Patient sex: M
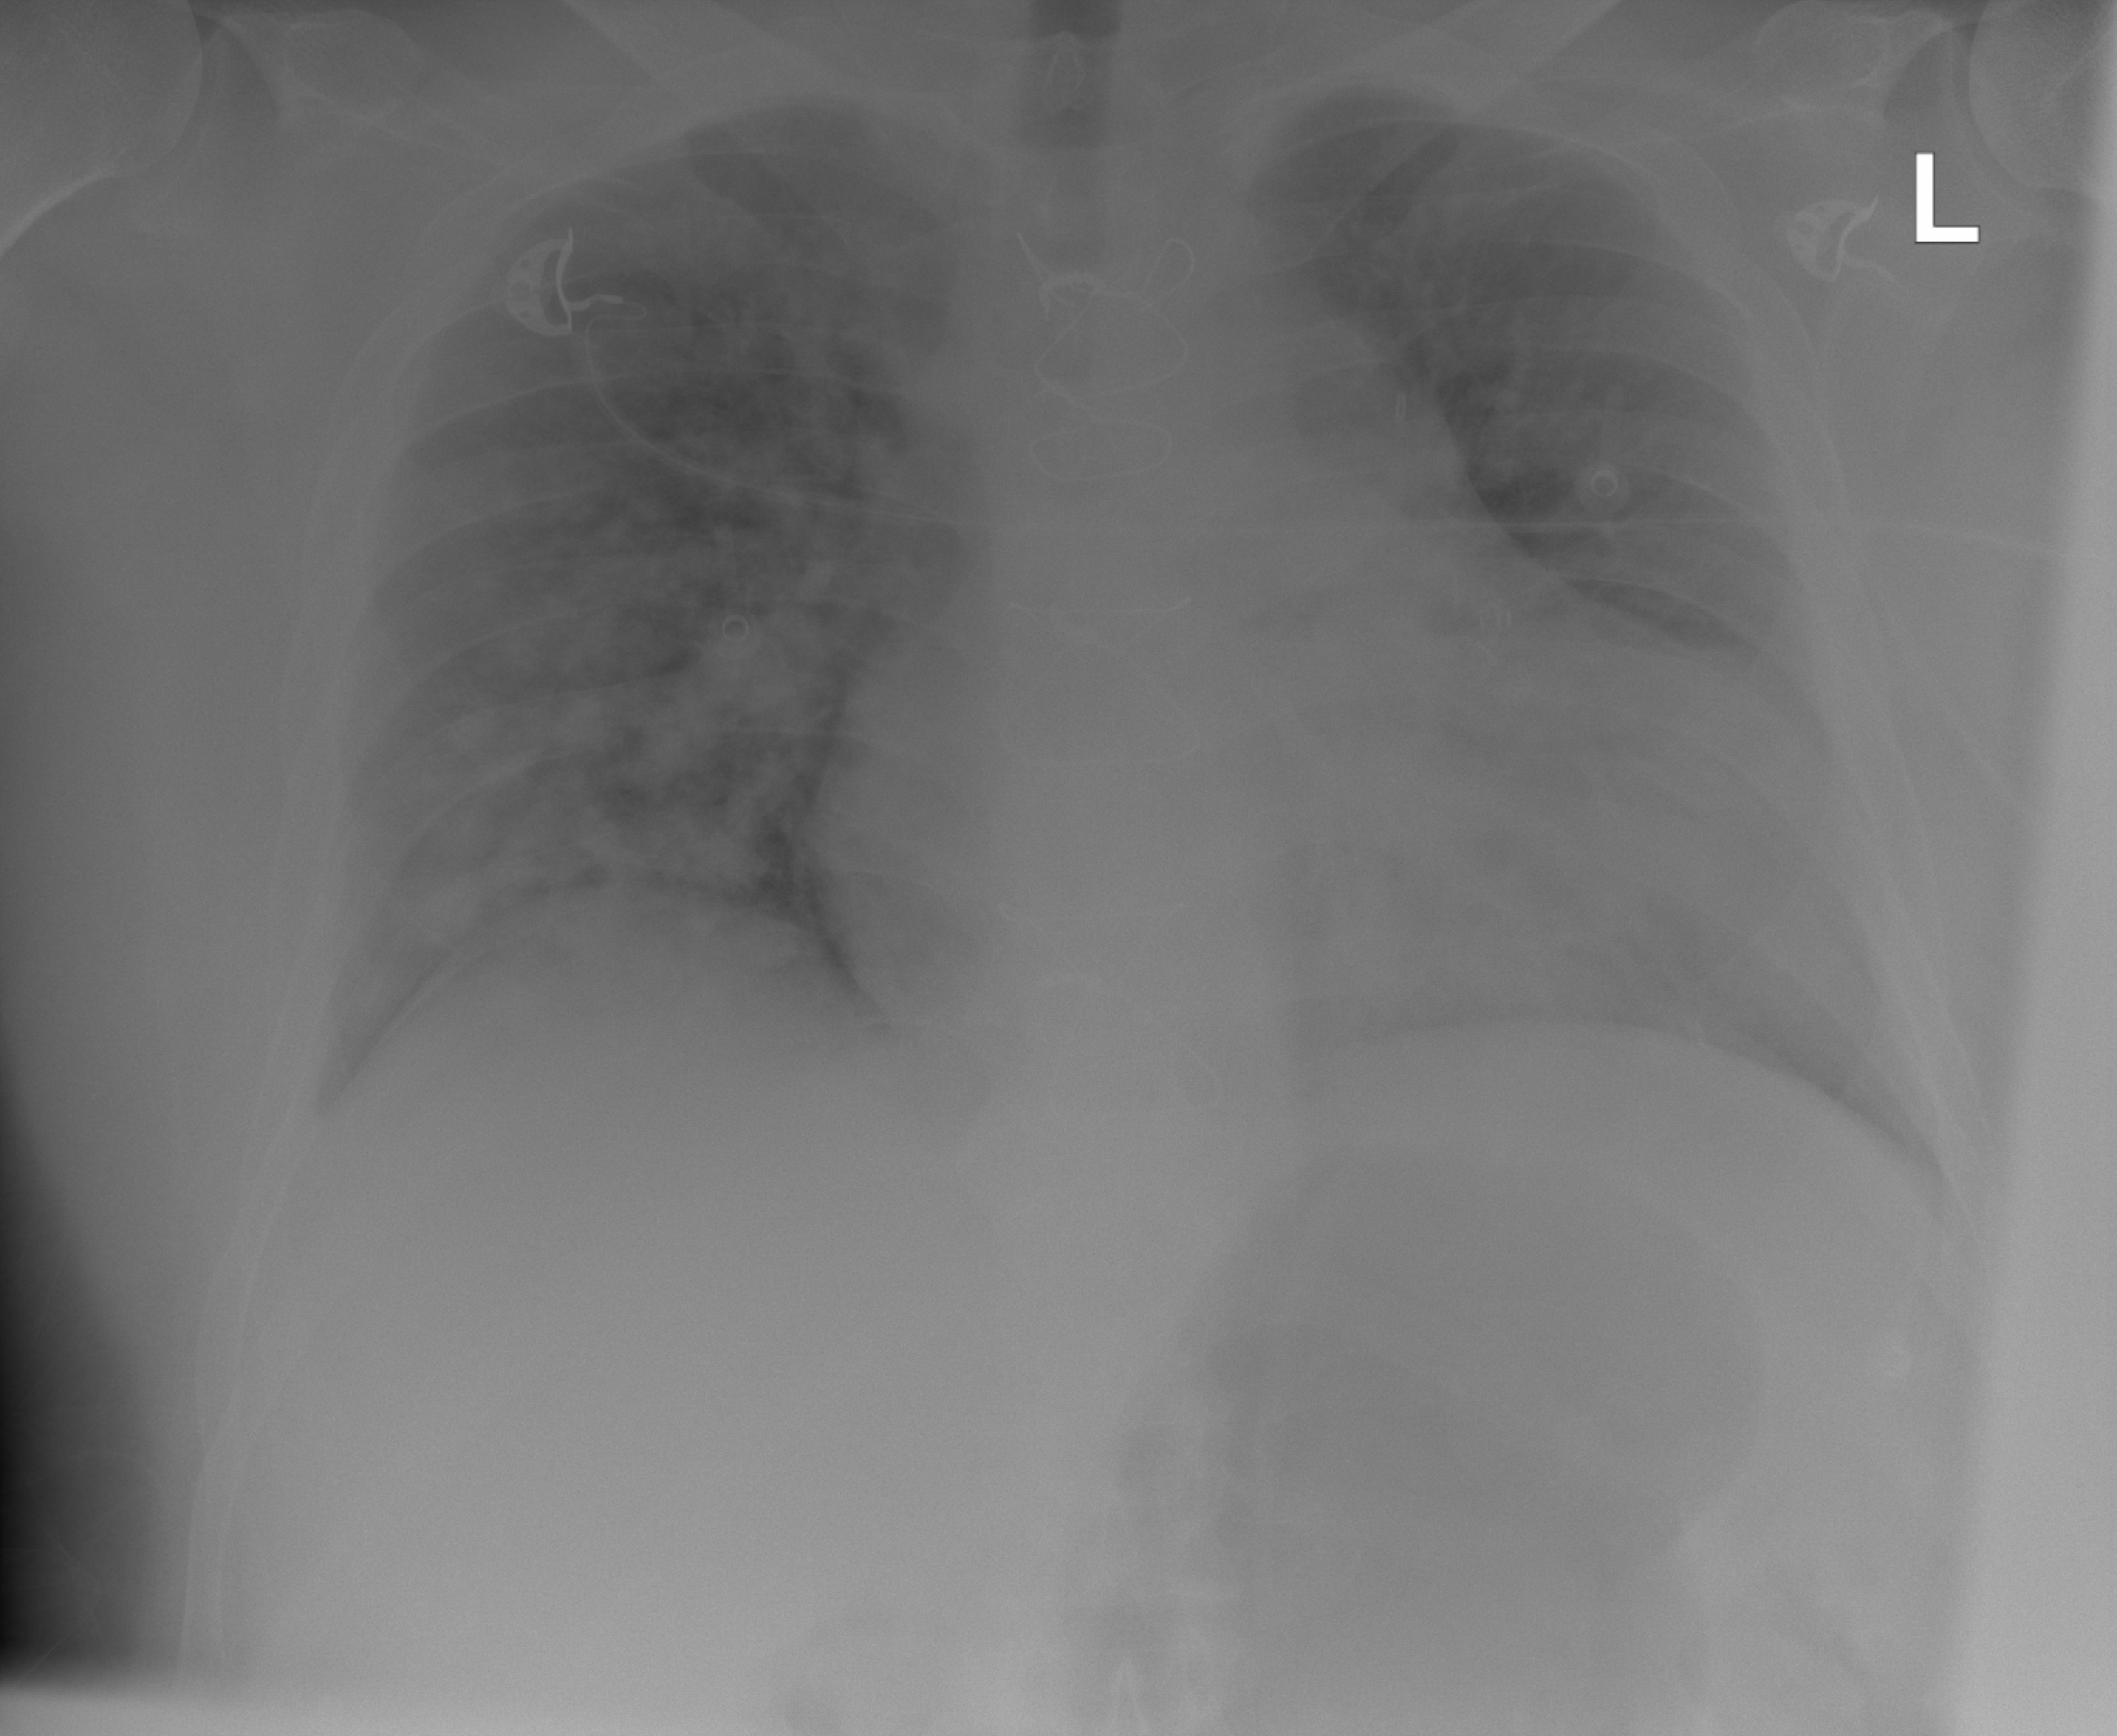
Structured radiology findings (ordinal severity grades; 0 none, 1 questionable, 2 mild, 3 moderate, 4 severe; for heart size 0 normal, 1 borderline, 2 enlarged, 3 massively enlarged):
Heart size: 2
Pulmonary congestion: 3
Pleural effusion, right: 1
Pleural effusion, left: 1
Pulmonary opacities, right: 3
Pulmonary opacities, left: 2
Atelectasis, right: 2
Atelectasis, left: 2